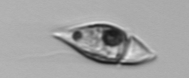
Label: Amphidinium